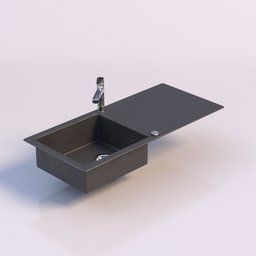
Label: appliances